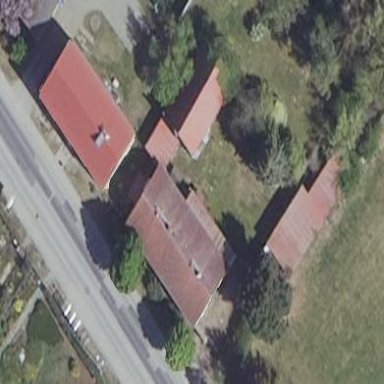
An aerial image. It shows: Residential building.